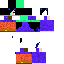
A female human skin with dark skin, wearing brown long hair dressed in a blue hoodie and blue pants, featuring a closed mouth.